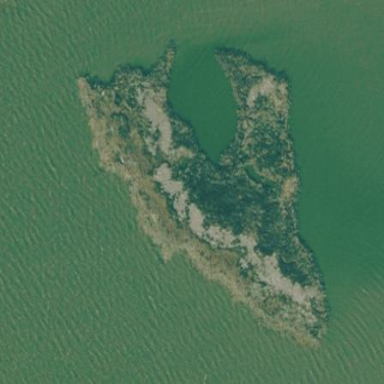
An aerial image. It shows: Islet.